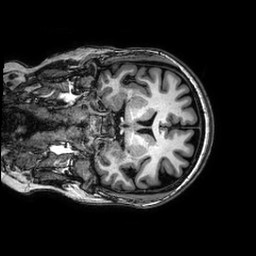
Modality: T1w
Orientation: coronal
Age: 50
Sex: female
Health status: healthy